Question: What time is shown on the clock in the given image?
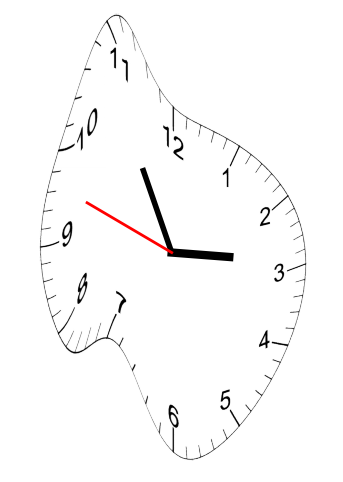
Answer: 02:54:48